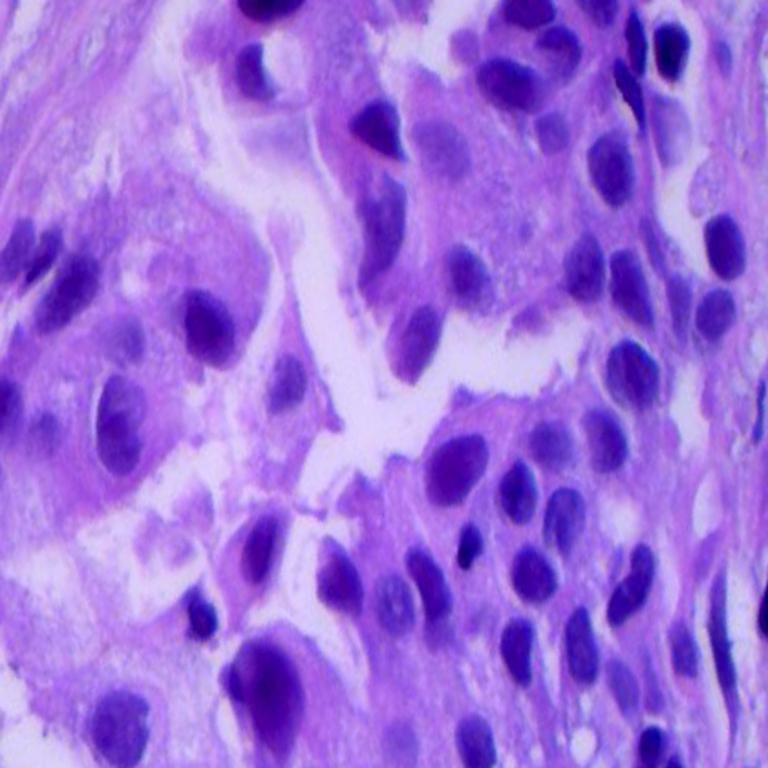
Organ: lung
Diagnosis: adenocarcinomas